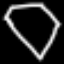
Label: diamond